Aerial crown-view tile of a tropical tree (Barro Colorado Island, Panama), acquired 20250124:
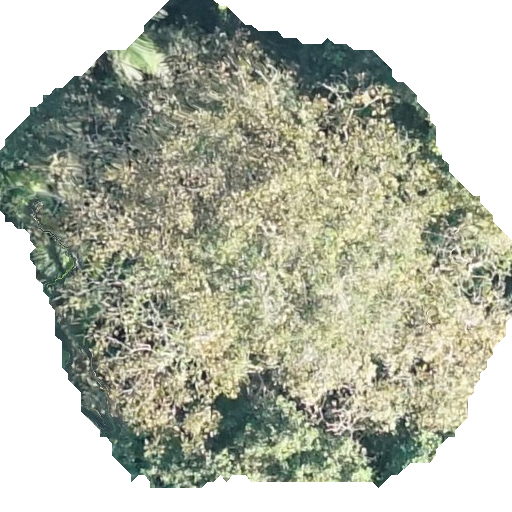
Species: Dipteryx oleifera
GBIF accepted scientific name: Dipteryx oleifera
Crown area: 270.567 m²